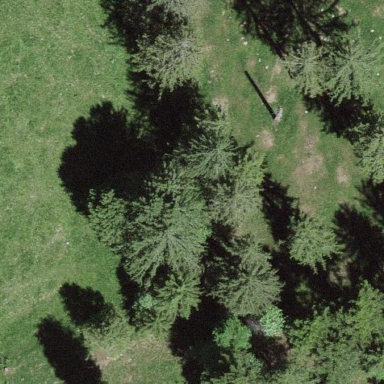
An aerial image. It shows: Forest area dominated by needle-leaved trees.